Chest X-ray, PA view. Patient: 32 years old, sex M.
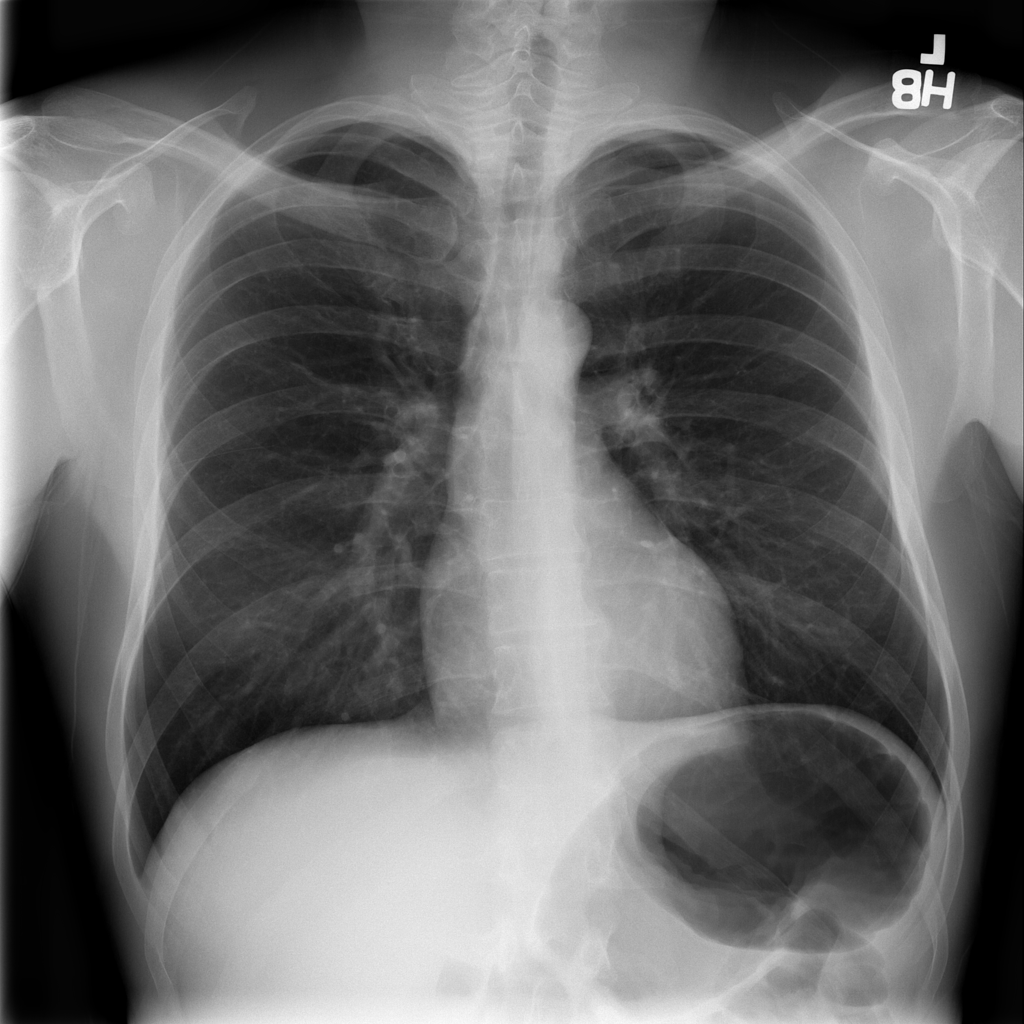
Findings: No Finding